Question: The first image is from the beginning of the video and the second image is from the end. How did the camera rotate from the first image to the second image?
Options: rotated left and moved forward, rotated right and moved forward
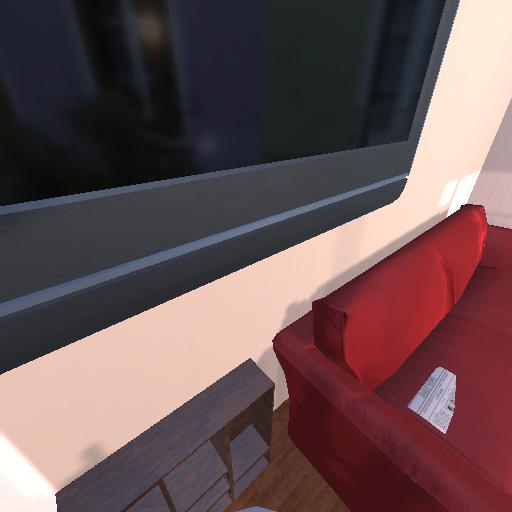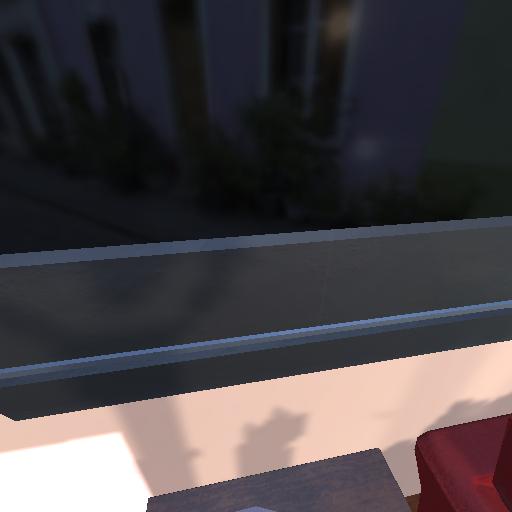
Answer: rotated left and moved forward